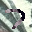
Label: 7